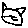
Label: cat